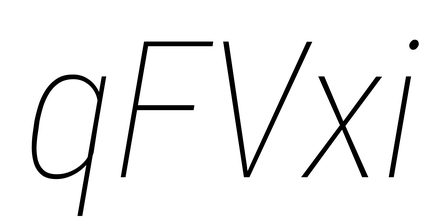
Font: Roboto-Italic_Condensed_Thin_Italic